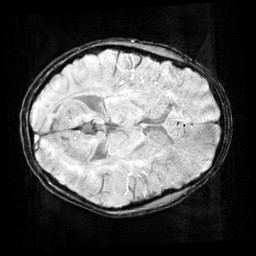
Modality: SWI
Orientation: axial
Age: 12
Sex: female
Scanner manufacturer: siemens
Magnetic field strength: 3 T
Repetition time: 0.027 s
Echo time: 0.02 s